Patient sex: F
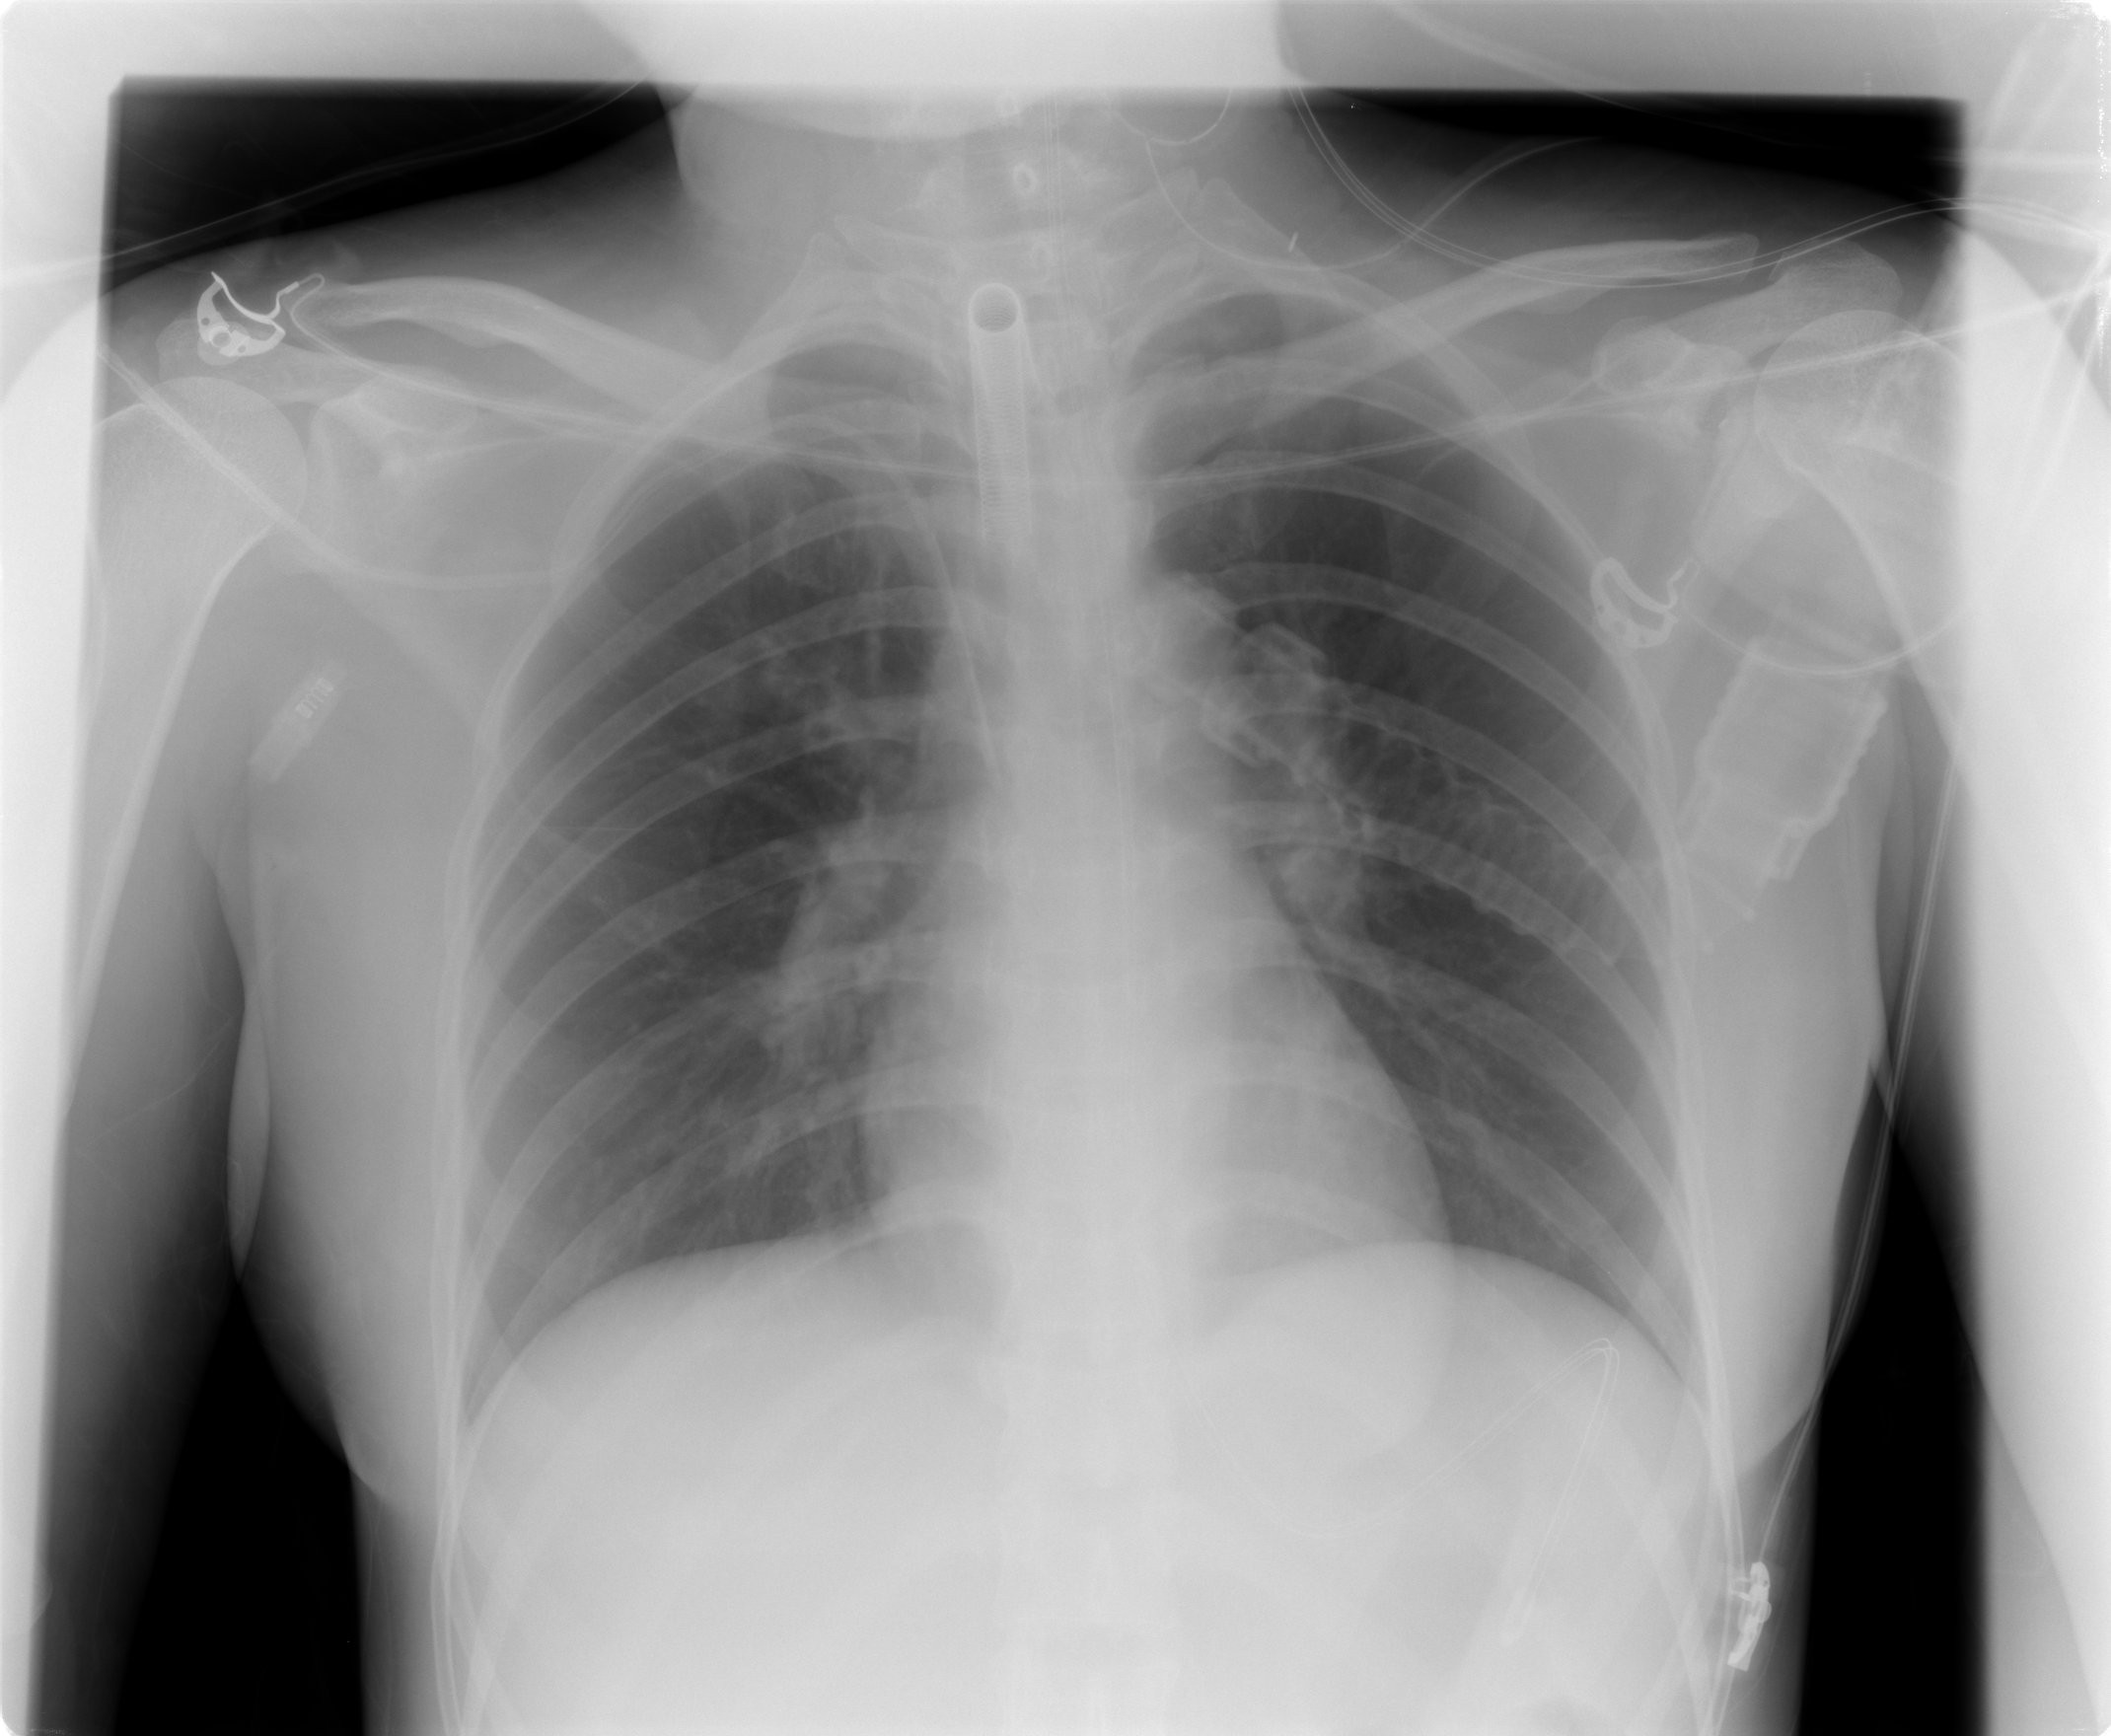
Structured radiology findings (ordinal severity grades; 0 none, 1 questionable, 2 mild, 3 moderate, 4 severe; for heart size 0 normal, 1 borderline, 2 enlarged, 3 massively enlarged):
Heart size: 0
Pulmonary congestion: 0
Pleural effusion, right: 0
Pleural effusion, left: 0
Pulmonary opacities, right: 1
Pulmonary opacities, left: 0
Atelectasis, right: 1
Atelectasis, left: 0